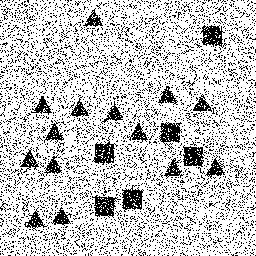
Squares: 6
Triangles: 14
Stars: 0
Total shapes: 20